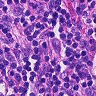
Metastatic tissue present: no